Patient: sex M, age 56
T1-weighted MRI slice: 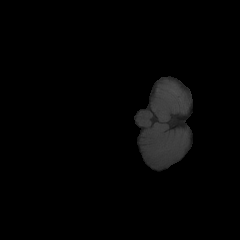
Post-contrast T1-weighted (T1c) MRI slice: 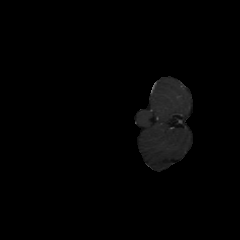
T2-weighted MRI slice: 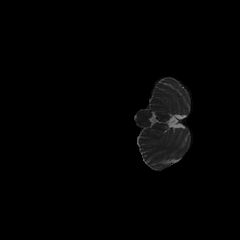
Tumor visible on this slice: no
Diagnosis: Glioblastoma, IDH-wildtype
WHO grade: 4